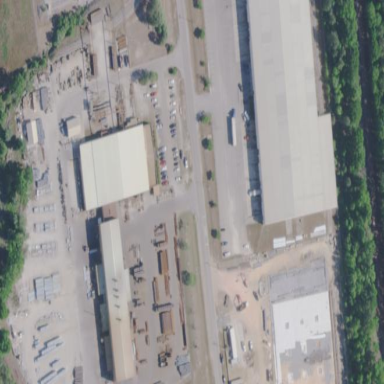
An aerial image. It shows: Industrial area.